Question: i have tried some codes but did't working textfield return keyboardplease anyone help out.
i have tried some link also:
<URL>

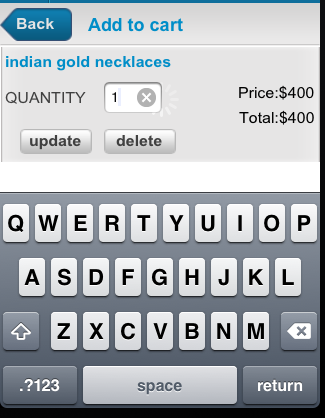
Answer: Confirm that you bind the delegate of textfield that you create with the view controller. And use this delegate method :-
'''
- (BOOL)textFieldShouldReturn:(UITextField *)textField
{
[textField resignFirstResponder];
return YES;
}
'''
This will hide the keyboard when return key is pressed.